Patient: sex M, age 71
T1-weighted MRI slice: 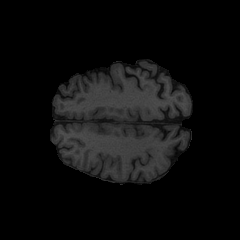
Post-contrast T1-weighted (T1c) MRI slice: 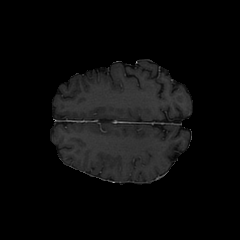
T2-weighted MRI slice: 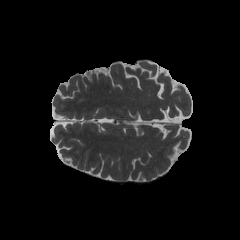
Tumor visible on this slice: no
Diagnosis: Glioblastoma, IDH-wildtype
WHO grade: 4